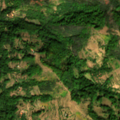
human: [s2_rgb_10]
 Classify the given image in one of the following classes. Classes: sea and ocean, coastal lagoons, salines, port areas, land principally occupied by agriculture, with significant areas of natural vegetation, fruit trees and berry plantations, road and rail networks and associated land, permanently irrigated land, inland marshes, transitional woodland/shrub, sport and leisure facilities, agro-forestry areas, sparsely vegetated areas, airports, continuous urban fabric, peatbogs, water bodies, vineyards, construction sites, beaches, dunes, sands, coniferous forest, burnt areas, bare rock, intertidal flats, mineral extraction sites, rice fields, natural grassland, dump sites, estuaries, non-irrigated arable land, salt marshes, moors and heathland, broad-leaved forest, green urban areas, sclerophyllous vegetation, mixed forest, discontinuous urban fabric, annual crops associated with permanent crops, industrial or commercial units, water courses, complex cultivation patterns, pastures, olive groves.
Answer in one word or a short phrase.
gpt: land principally occupied by agriculture, with significant areas of natural vegetation, broad-leaved forest, mixed forest, transitional woodland/shrub